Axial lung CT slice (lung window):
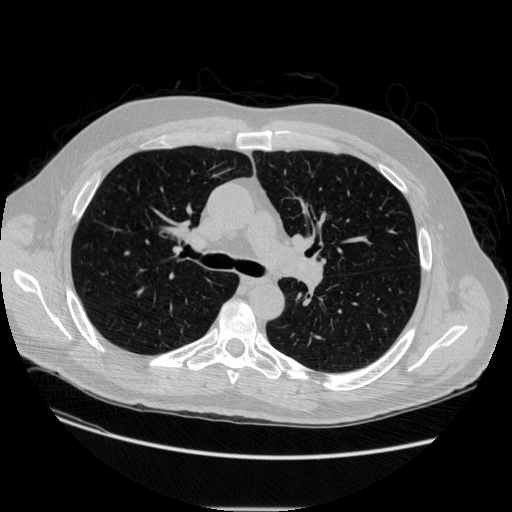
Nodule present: no